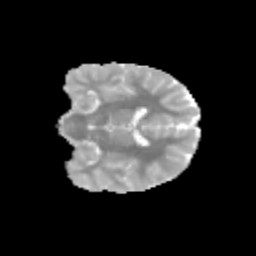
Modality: MD
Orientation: coronal
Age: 11
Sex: male
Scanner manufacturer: siemens
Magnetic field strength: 3 T
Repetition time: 3.8 s
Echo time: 0.07 s